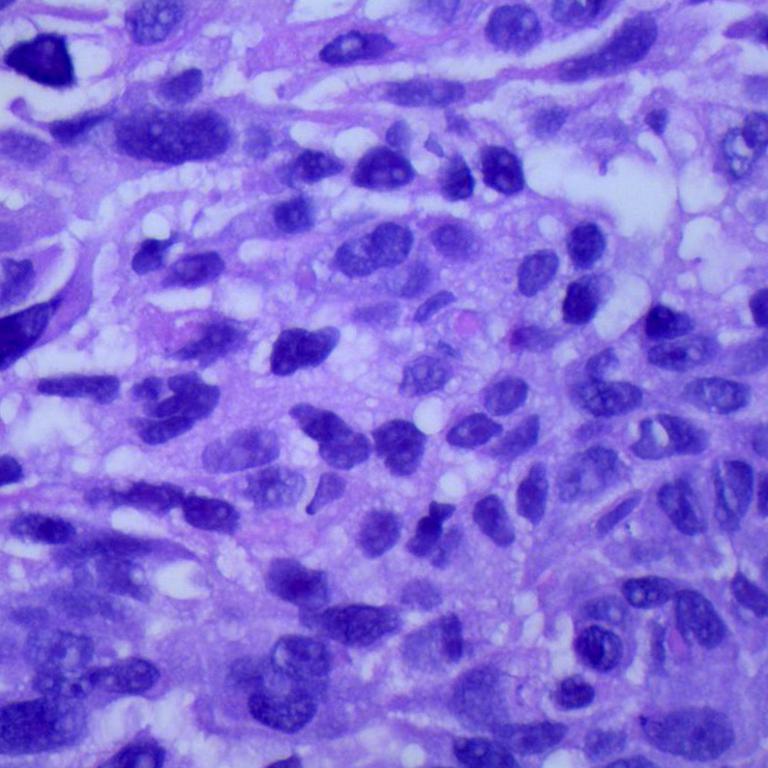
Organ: lung
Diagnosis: squamous carcinomas